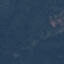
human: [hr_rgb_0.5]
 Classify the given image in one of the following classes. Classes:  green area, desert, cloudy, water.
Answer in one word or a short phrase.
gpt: green area